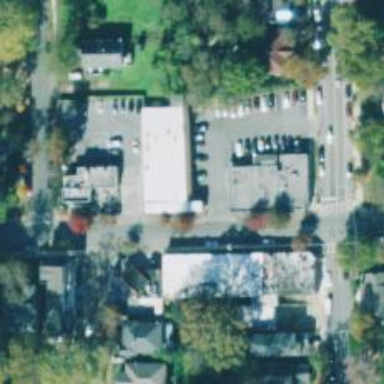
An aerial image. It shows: Convenience shop.